Question: I have a list of questions and answers that are being served by a database. (Below in equivalent of how the data will be presented.)
HTML
'''
<div class="question"><img class="allImg" src="faq-right.png"/> this is a question</div>
<div class="answer">and this is an answer</div>
<div class="question"><img class="allImg" src="faq-right.png"/> why is water wet?</div>
<div class="answer">because of bonding molecules</div>
<div class="question"><img class="allImg" src="faq-right.png"/> why is the sky blue?</div>
<div class="answer">the guy with the afro painted it that way</div>
<div class="question"><img class="allImg" src="faq-right.png"/> chickens and roads, who cares? </div>
<div class="answer">only the eggs</div>
'''
JQUERY
'''
<script>
$(document).ready(function(){
$(".answer").hide();
$(".question").click(function(){
$(".answer").slideUp();
$(".allImg").attr('src','faq-right.png');
if(!$(this).next().is(":visible"))
{
$(this).next().slideDown();
$(".allImg").attr('src','faq-down.png');
}
})
});
</script>
'''
I can get the individual questions to show/hide. And with the current code, the arrow indicating which question is active changes on all questions. I just need it to change on the one that is clicked.
(I attempted using variations of "this" and img attr, but all attempts have failed so far.)
There is some room for code restructure, but at this time, there are no id being generated for each question.

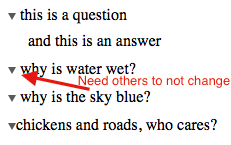
Answer: Change your selector to '$(this).find(".allImg").attr('src','faq-down.png');'
'''
$(document).ready(function(){
$(".answer").hide();
$(".question").click(function(){
$(".answer").slideUp();
$(".allImg").attr('src','faq-right.png');
if(!$(this).next().is(":visible"))
{
$(this).next().slideDown();
$(this).find(".allImg").attr('src','faq-down.png');
}
})
});
'''
'''
<script src="https://ajax.googleapis.com/ajax/libs/jquery/2.1.1/jquery.min.js"></script>
<div class="question"><img class="allImg" src="faq-right.png"/> this is a question</div>
<div class="answer">and this is an answer</div>
<div class="question"><img class="allImg" src="faq-right.png"/> why is water wet?</div>
<div class="answer">because of bonding molecules</div>
<div class="question"><img class="allImg" src="faq-right.png"/> why is the sky blue?</div>
<div class="answer">the guy with the afro painted it that way</div>
<div class="question"><img class="allImg" src="faq-right.png"/> chickens and roads, who cares? </div>
<div class="answer">only the eggs</div>
'''